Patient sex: F
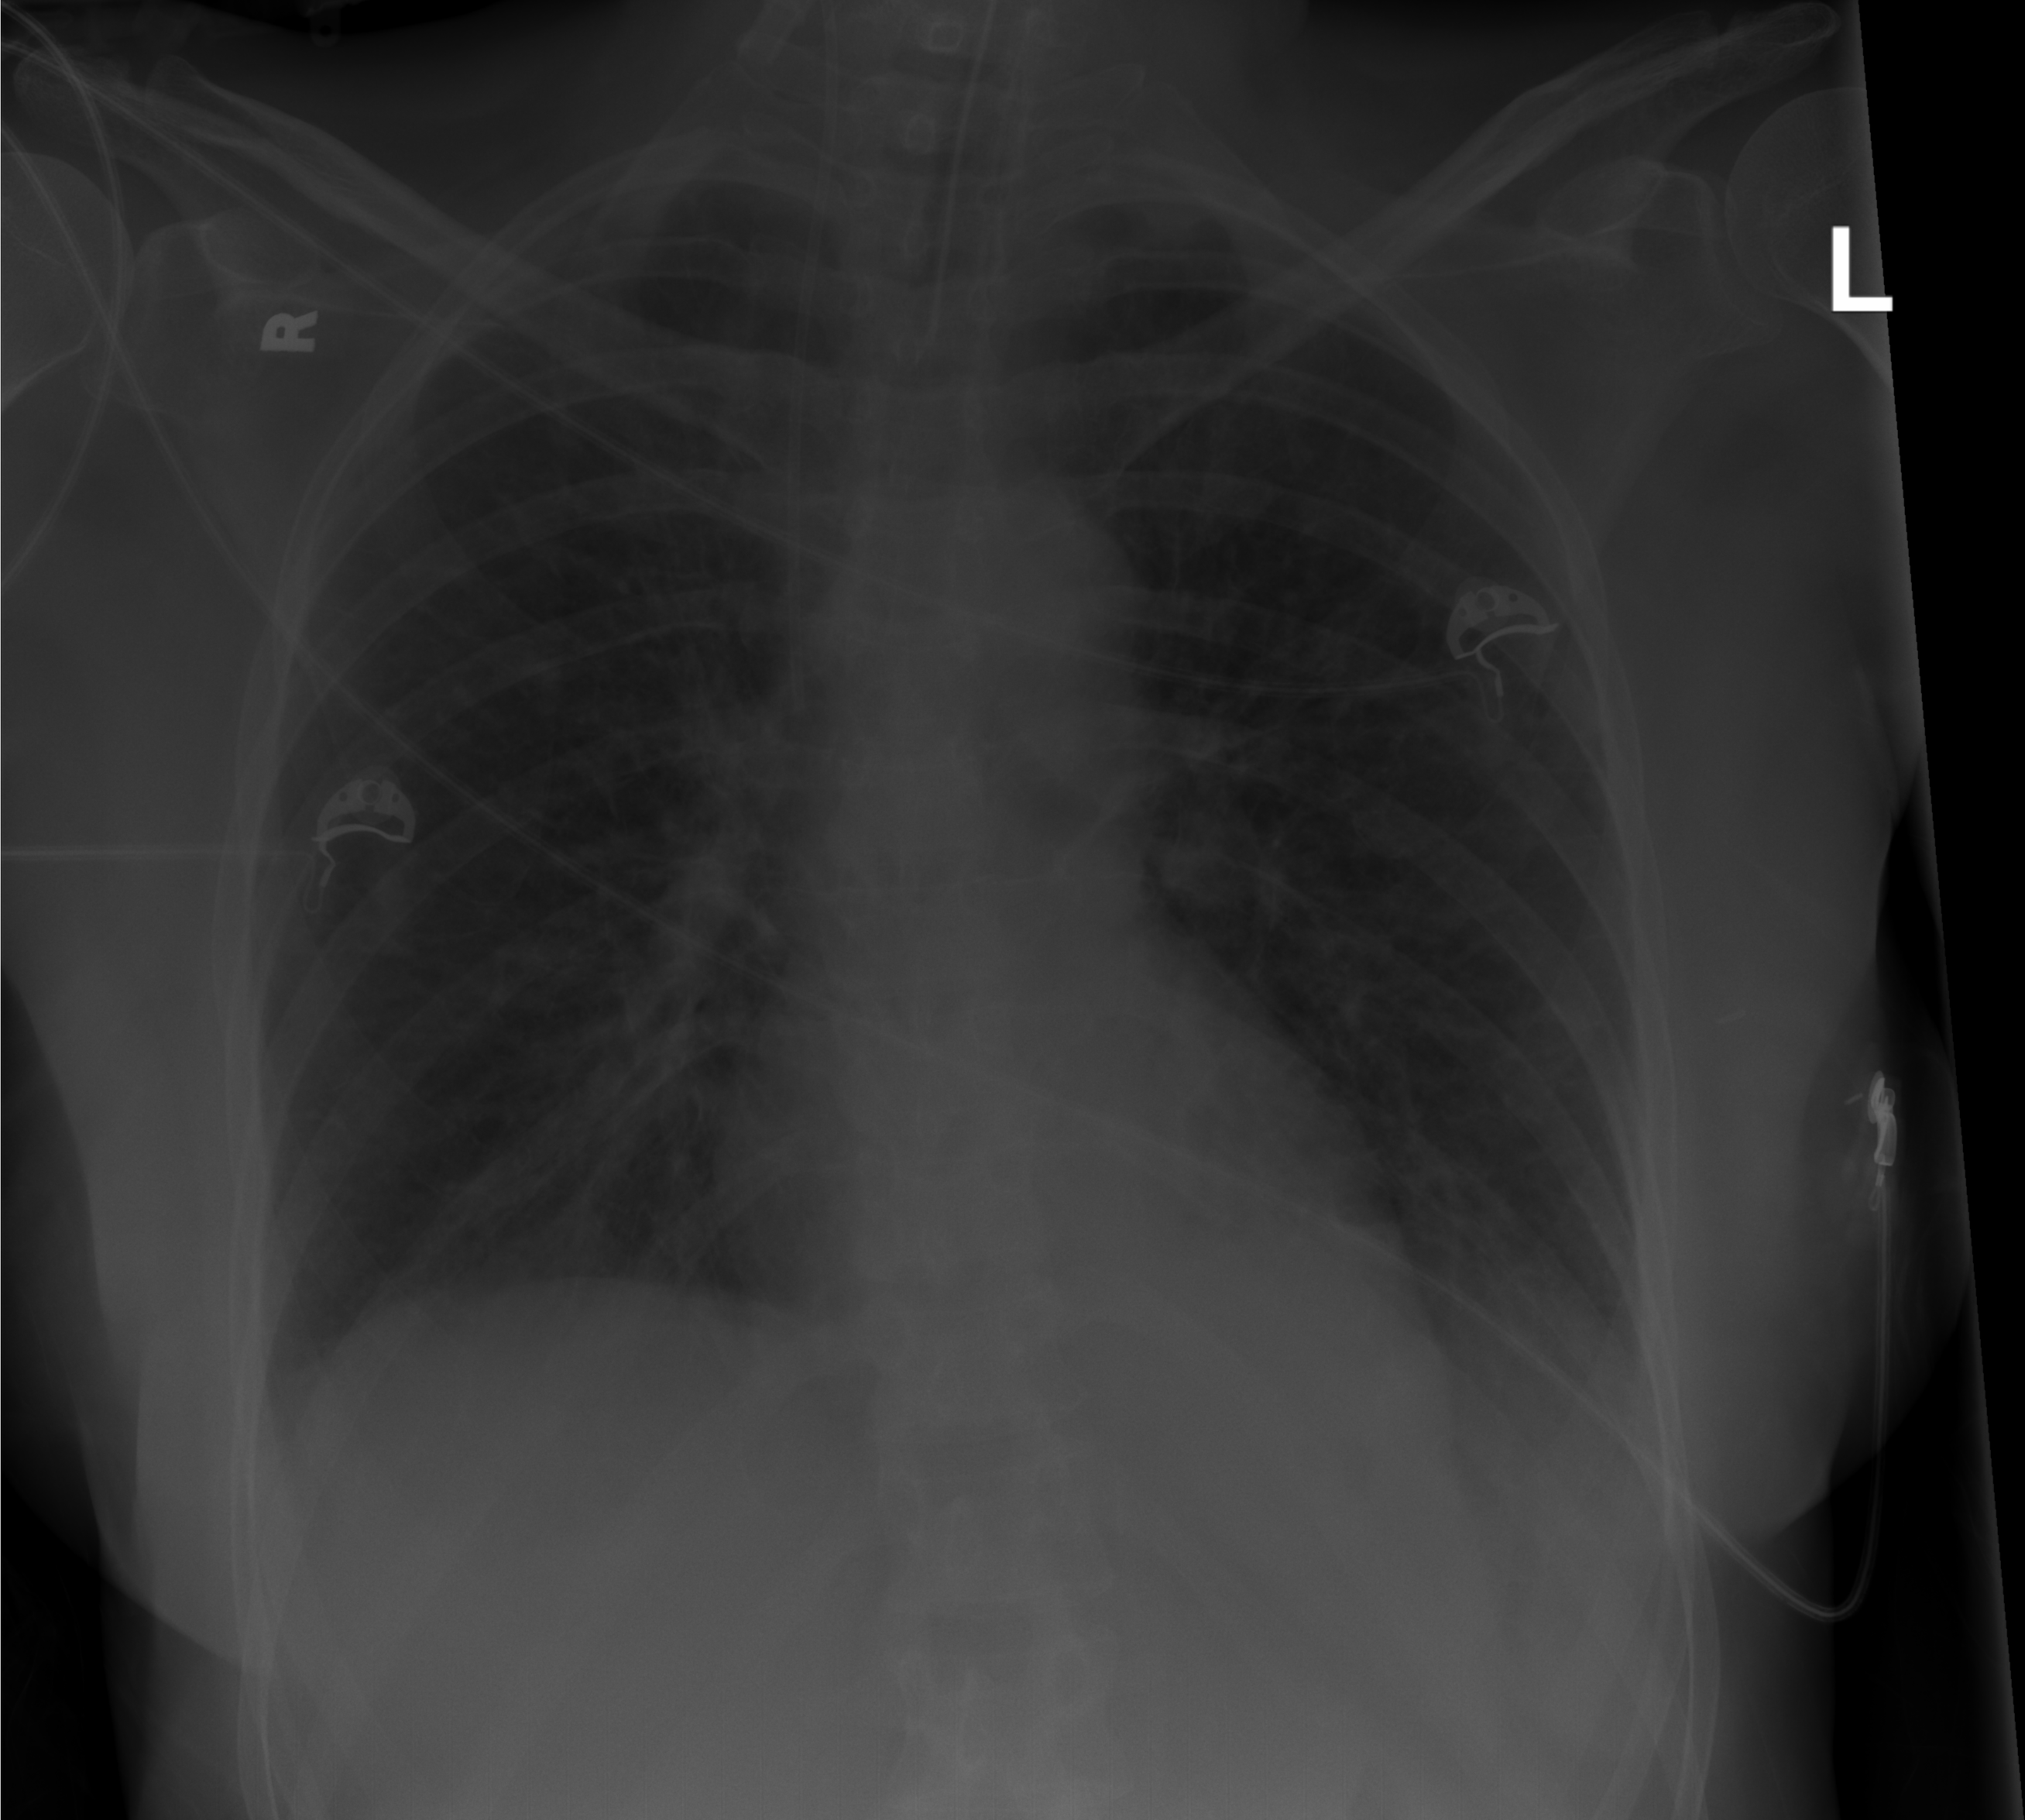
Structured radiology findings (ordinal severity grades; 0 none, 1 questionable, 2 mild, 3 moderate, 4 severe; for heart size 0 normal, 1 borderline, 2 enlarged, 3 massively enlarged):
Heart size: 0
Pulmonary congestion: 1
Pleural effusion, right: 0
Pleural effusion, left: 0
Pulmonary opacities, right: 0
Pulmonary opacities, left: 0
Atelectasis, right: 2
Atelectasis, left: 2